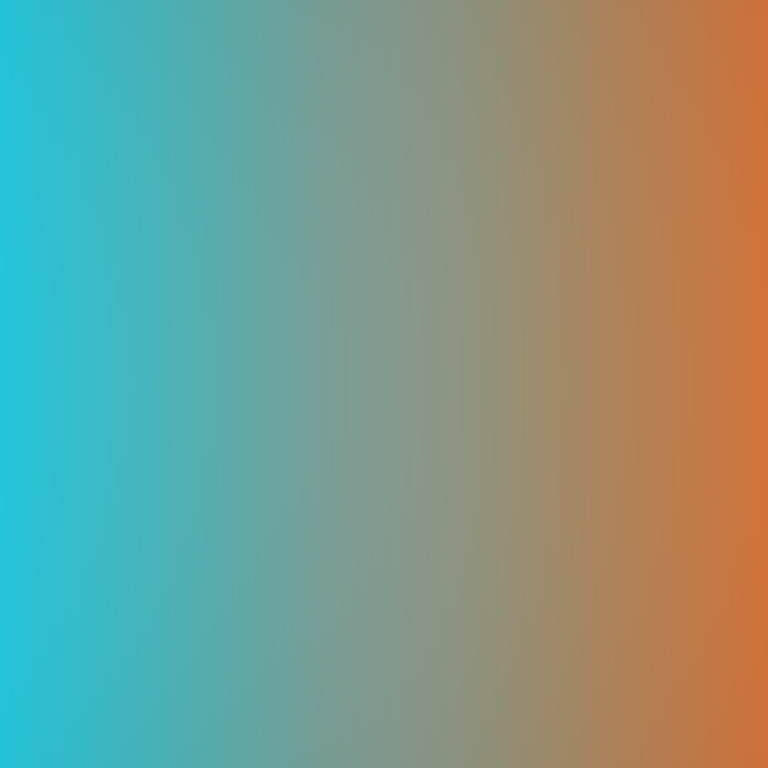
Abstract light effect, smooth gradient from cool cyan to warm orange, calm atmosphere, soft glow, no room, no furniture, no objects.